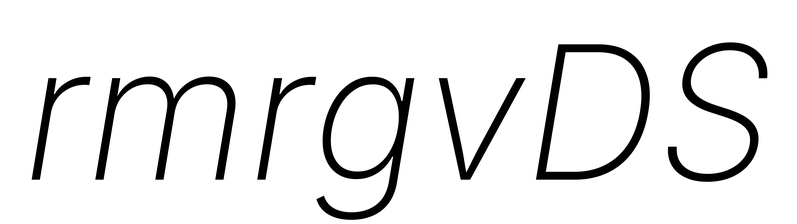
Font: Inter-Italic_ExtraLight_Italic